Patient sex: M
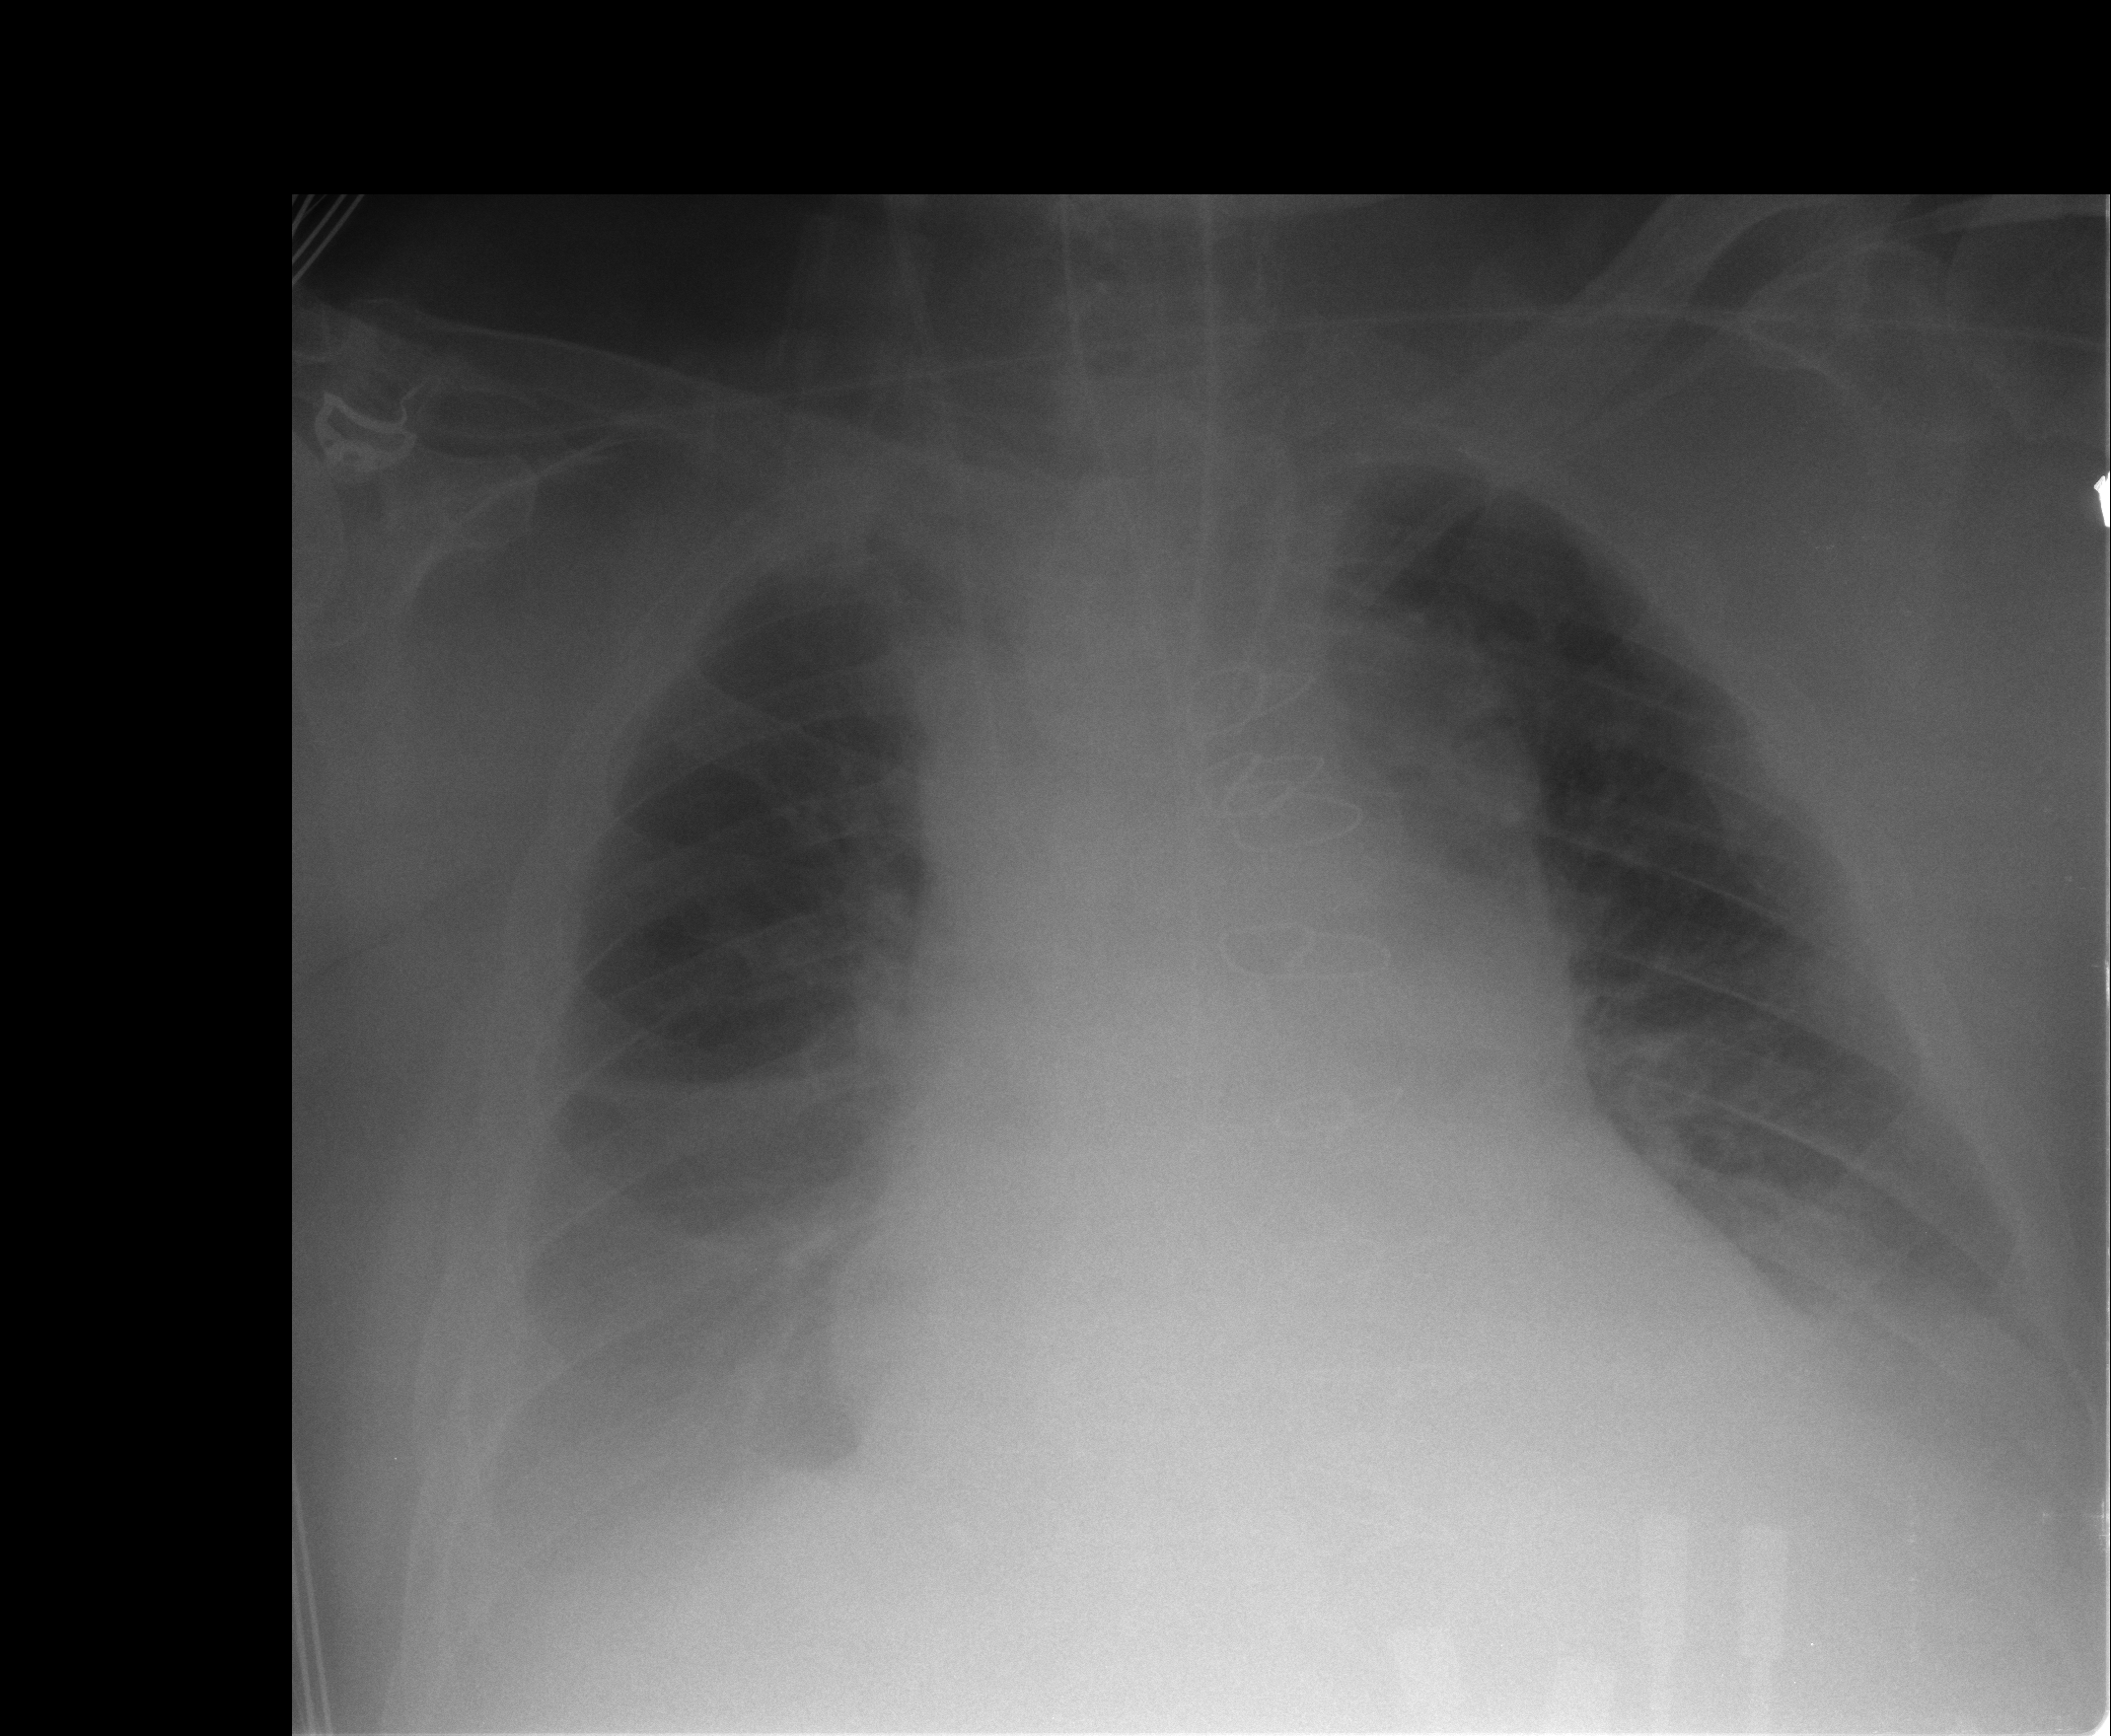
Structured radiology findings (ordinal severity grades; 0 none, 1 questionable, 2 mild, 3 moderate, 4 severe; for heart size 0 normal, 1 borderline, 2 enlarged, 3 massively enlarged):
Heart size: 3
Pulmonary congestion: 3
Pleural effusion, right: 2
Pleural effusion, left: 2
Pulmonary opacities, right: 2
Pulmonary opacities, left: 2
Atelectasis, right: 3
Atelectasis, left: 3